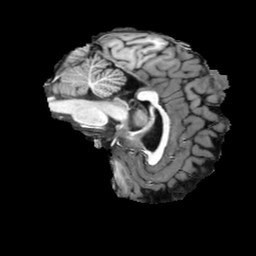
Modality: T1w
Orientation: sagittal
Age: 23
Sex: female
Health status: ill